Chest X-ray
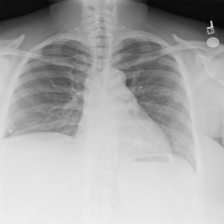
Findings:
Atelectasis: negative
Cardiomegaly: negative
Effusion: negative
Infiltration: negative
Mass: negative
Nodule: negative
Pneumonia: negative
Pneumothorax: negative
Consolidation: negative
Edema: negative
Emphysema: negative
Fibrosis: negative
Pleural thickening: negative
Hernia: negative